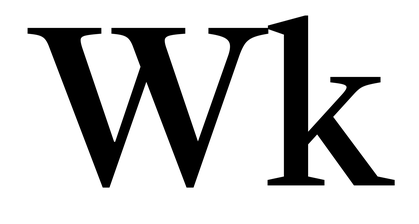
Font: LibreCaslonText_Medium